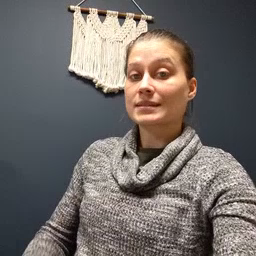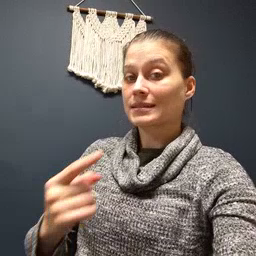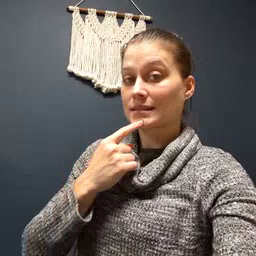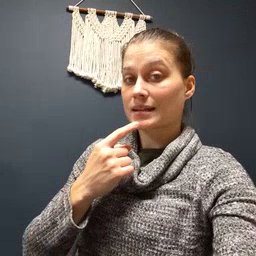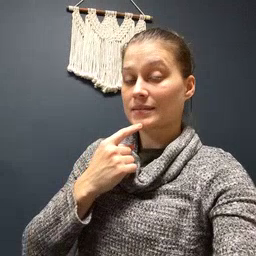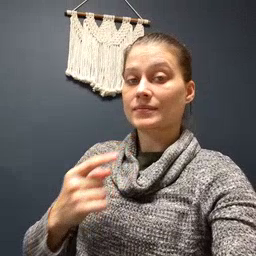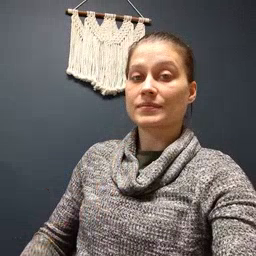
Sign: say